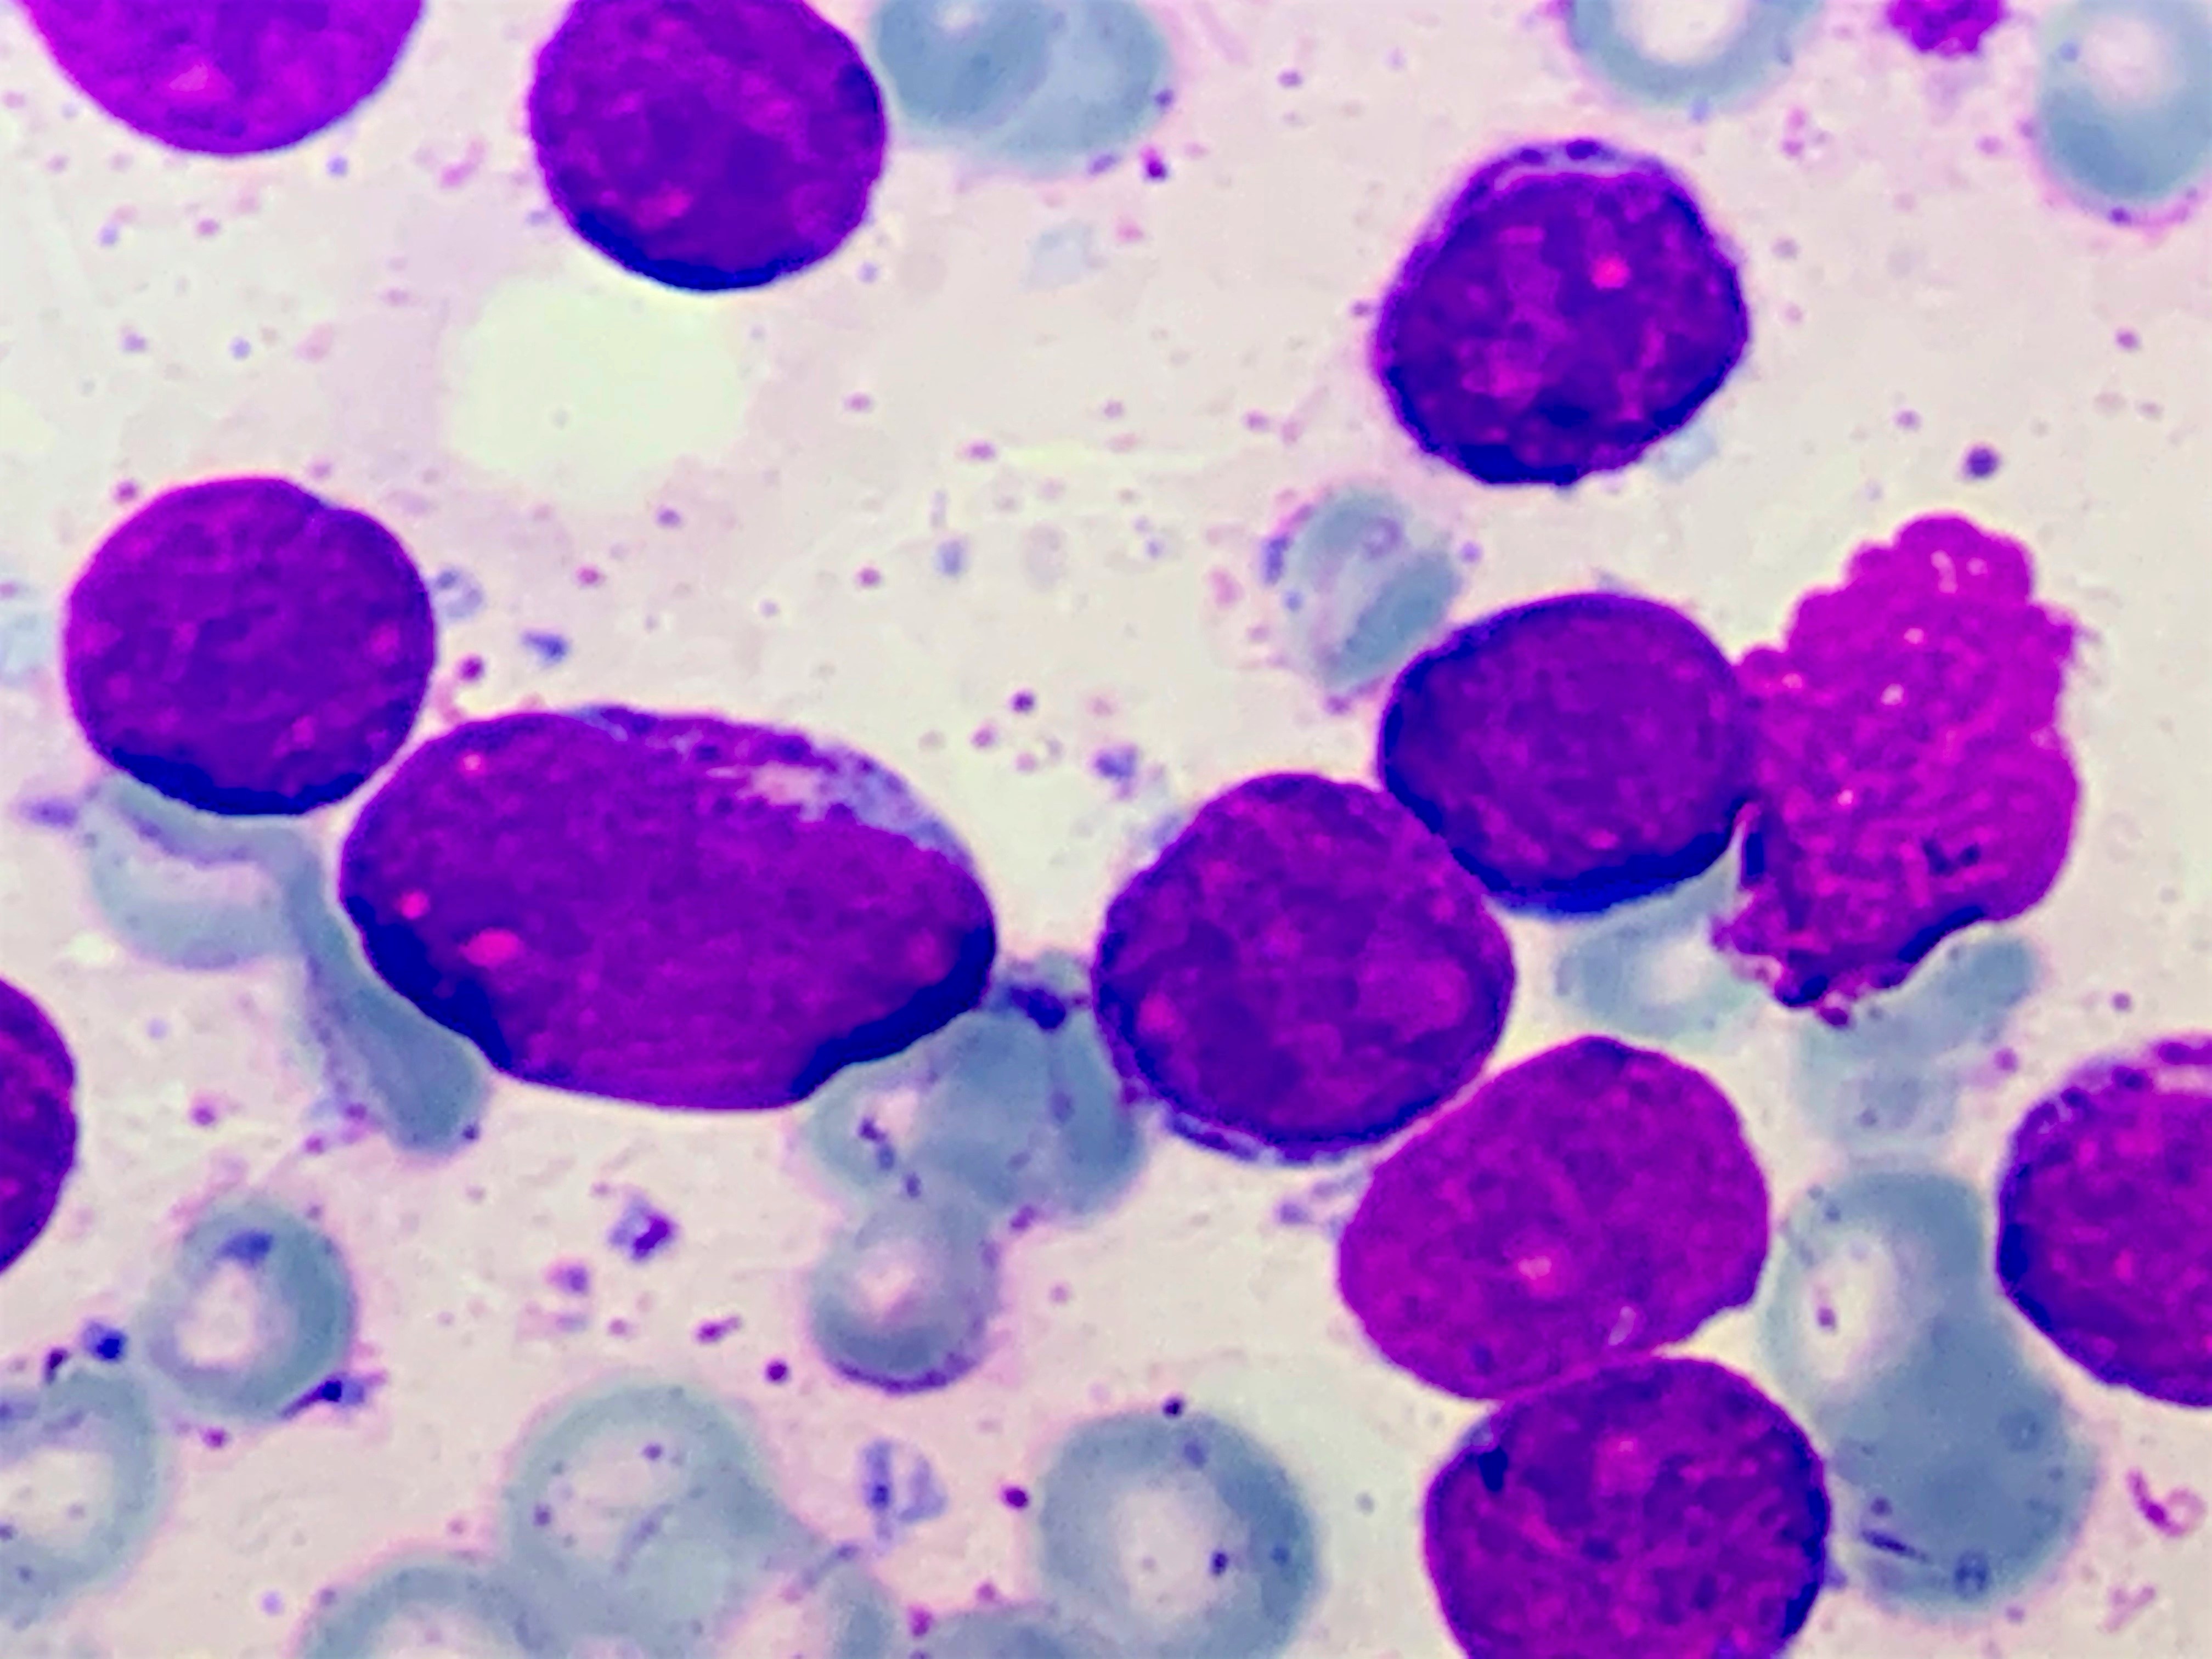
Cell type: BLAST CELLS